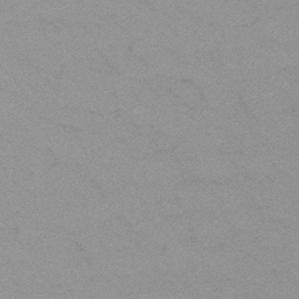
Label: frost